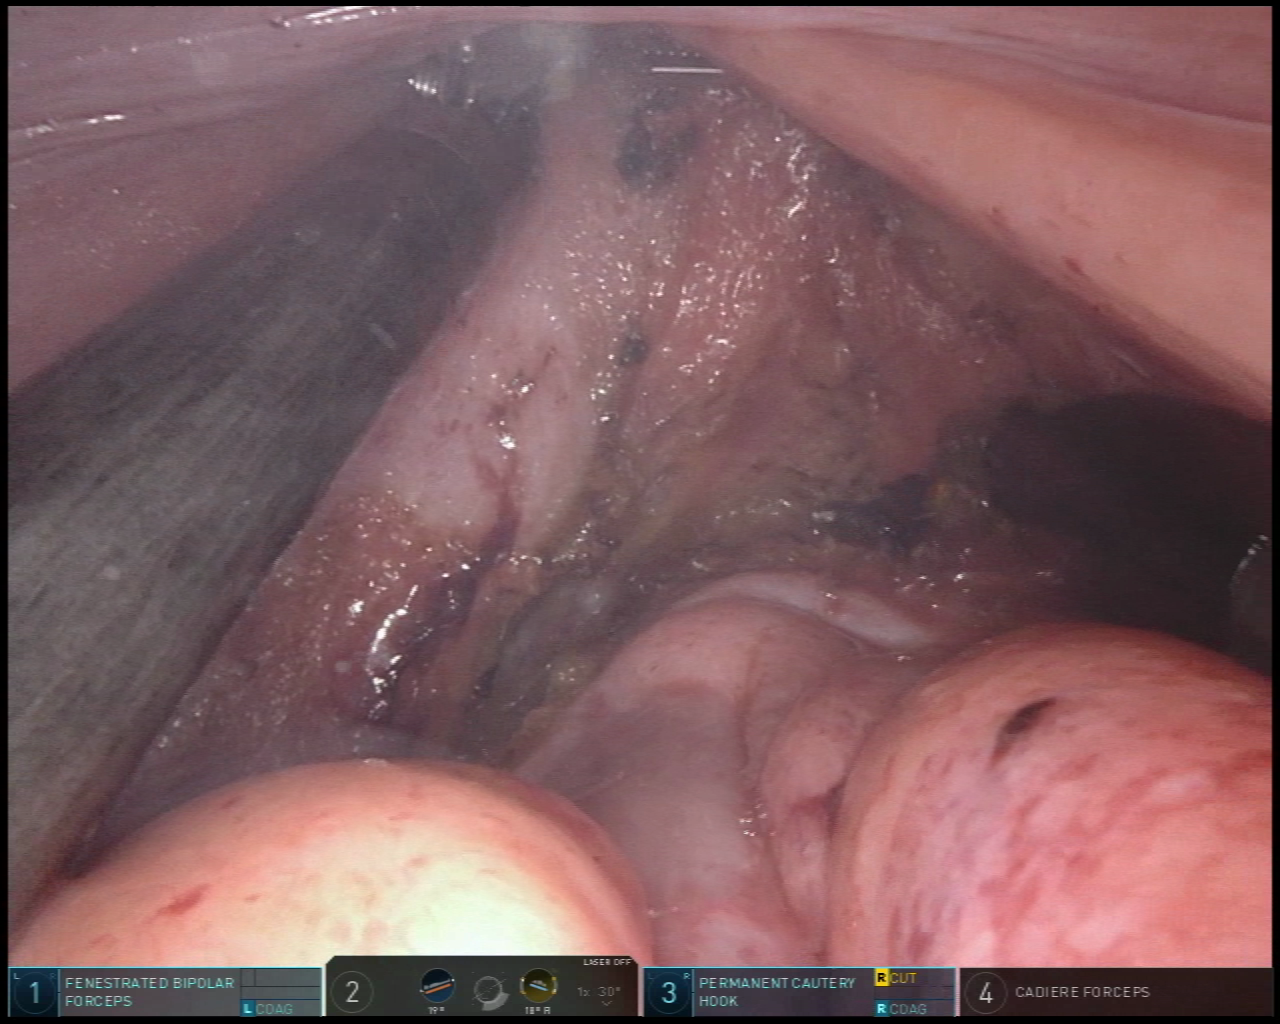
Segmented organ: vesicular_glands
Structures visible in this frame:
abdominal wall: no
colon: no
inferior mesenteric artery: no
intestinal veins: no
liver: no
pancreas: no
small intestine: no
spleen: no
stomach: no
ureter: no
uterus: no
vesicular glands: yes